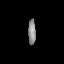
Tissue: prostate
Cell type: T cells
Senescence score: 0.3472
Nuclear area (px): 197
Mean DAPI intensity: 133.873